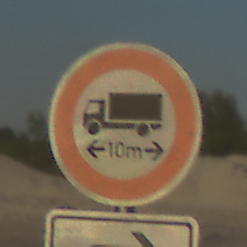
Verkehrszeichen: TatsaechlicheLaenge
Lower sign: RichtungsangabeDurchPfeile5
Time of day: SunriseSunset
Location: Outdoor (Beach)
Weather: Clear
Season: NotSpecified
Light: Natural